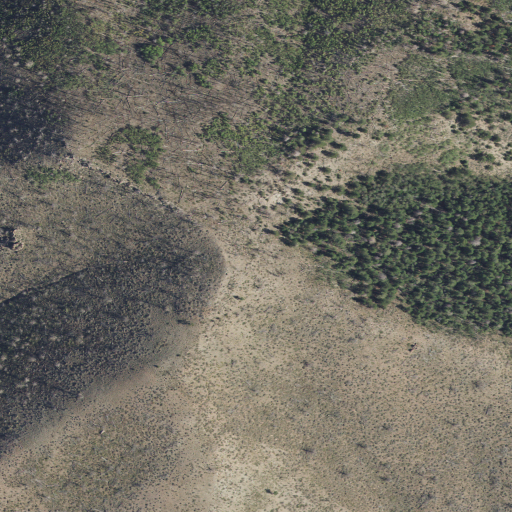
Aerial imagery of mountain in Utah named Crow Peak containing shrub and evergreen forest